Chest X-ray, AP view. Patient: 56 years old, sex M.
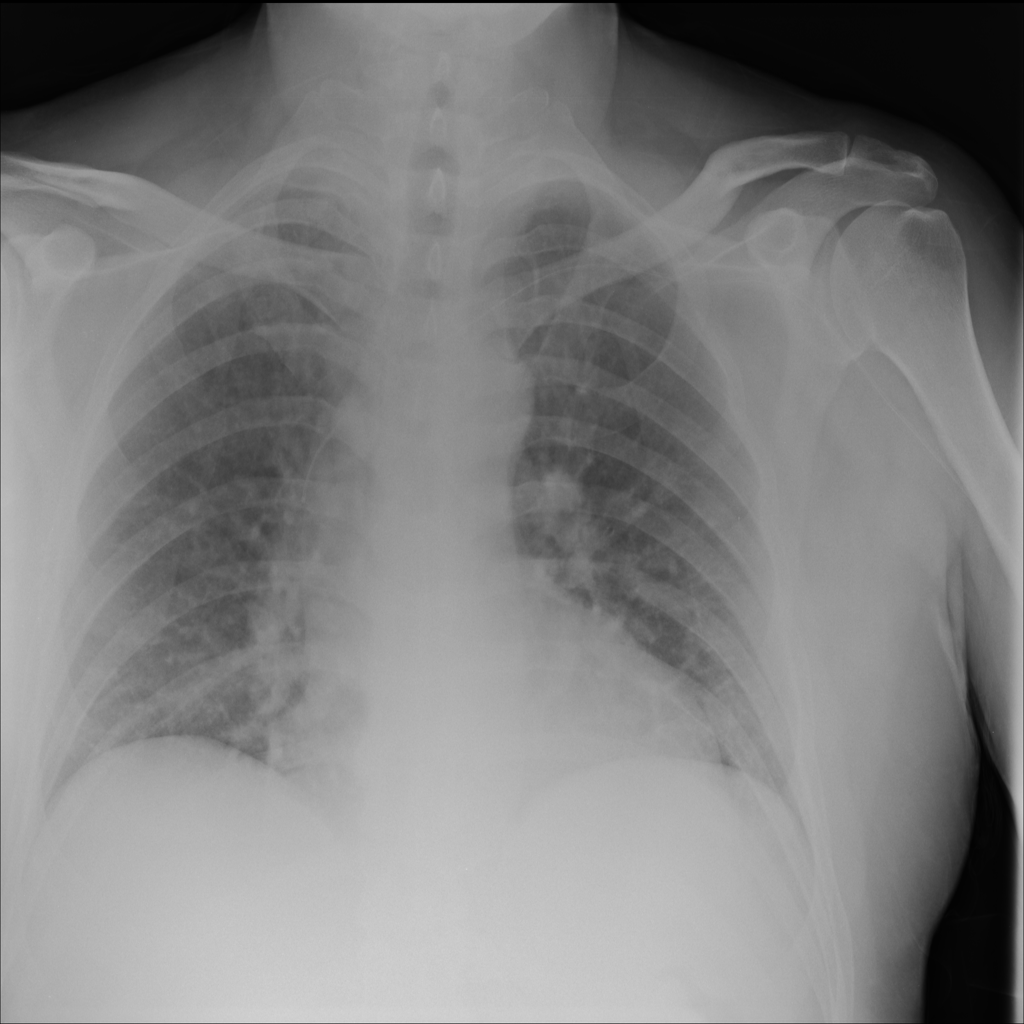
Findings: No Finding